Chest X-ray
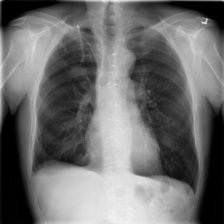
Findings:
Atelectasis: negative
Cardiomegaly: negative
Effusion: negative
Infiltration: negative
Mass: negative
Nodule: negative
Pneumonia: negative
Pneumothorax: negative
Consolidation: negative
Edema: negative
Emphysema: negative
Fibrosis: negative
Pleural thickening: negative
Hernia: negative